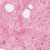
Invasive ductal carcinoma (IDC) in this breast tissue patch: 0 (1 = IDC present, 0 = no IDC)